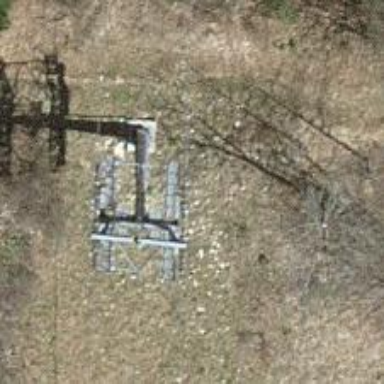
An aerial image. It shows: Pylon used for aerialway.